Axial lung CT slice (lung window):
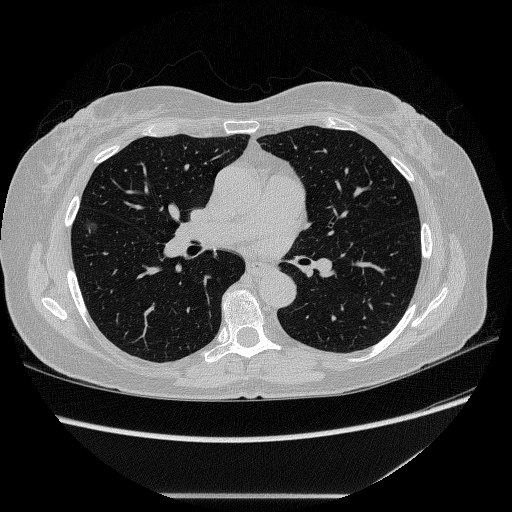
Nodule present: yes
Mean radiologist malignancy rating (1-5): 3.75